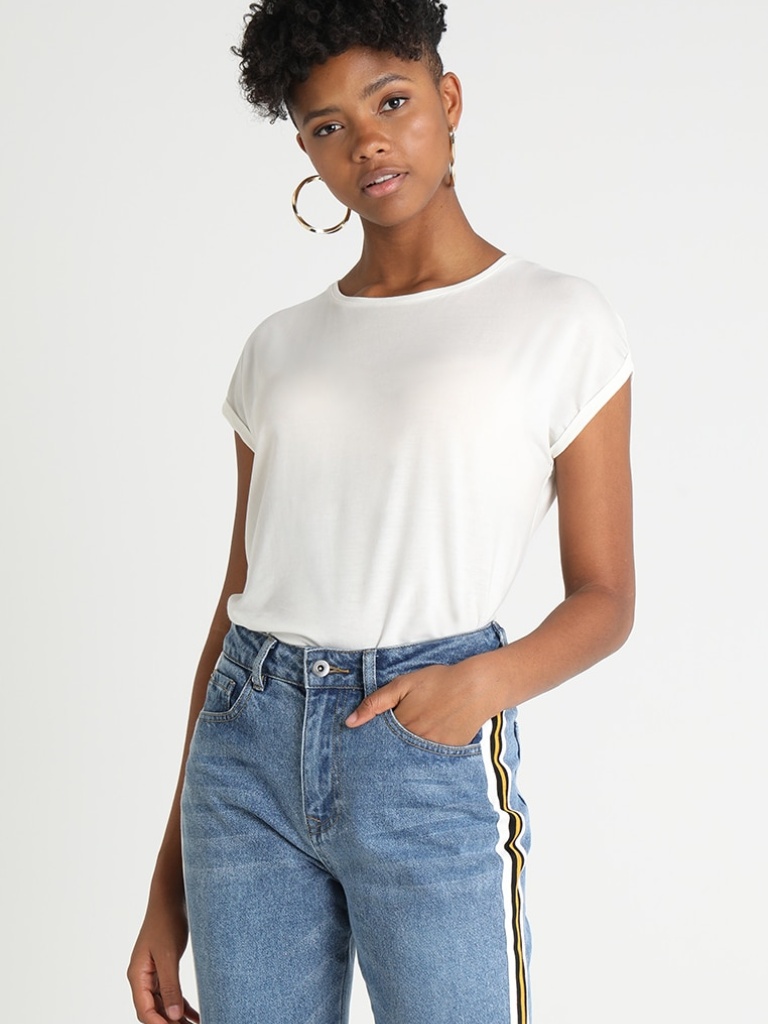
cotton relaxed short sleeve hip length Fully Tucked in crew t-shirt